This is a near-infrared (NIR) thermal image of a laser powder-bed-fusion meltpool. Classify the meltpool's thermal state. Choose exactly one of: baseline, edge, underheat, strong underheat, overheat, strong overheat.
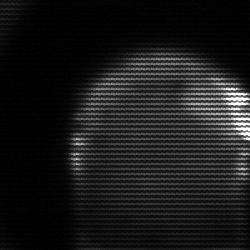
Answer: edge